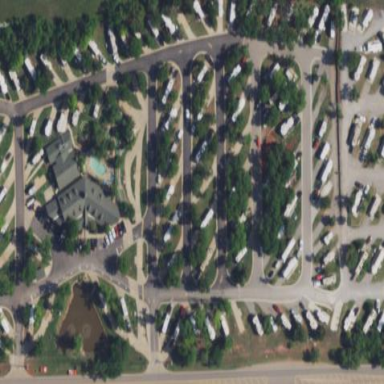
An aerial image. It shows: Caravan site for tourism.